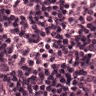
Metastatic tissue present: no